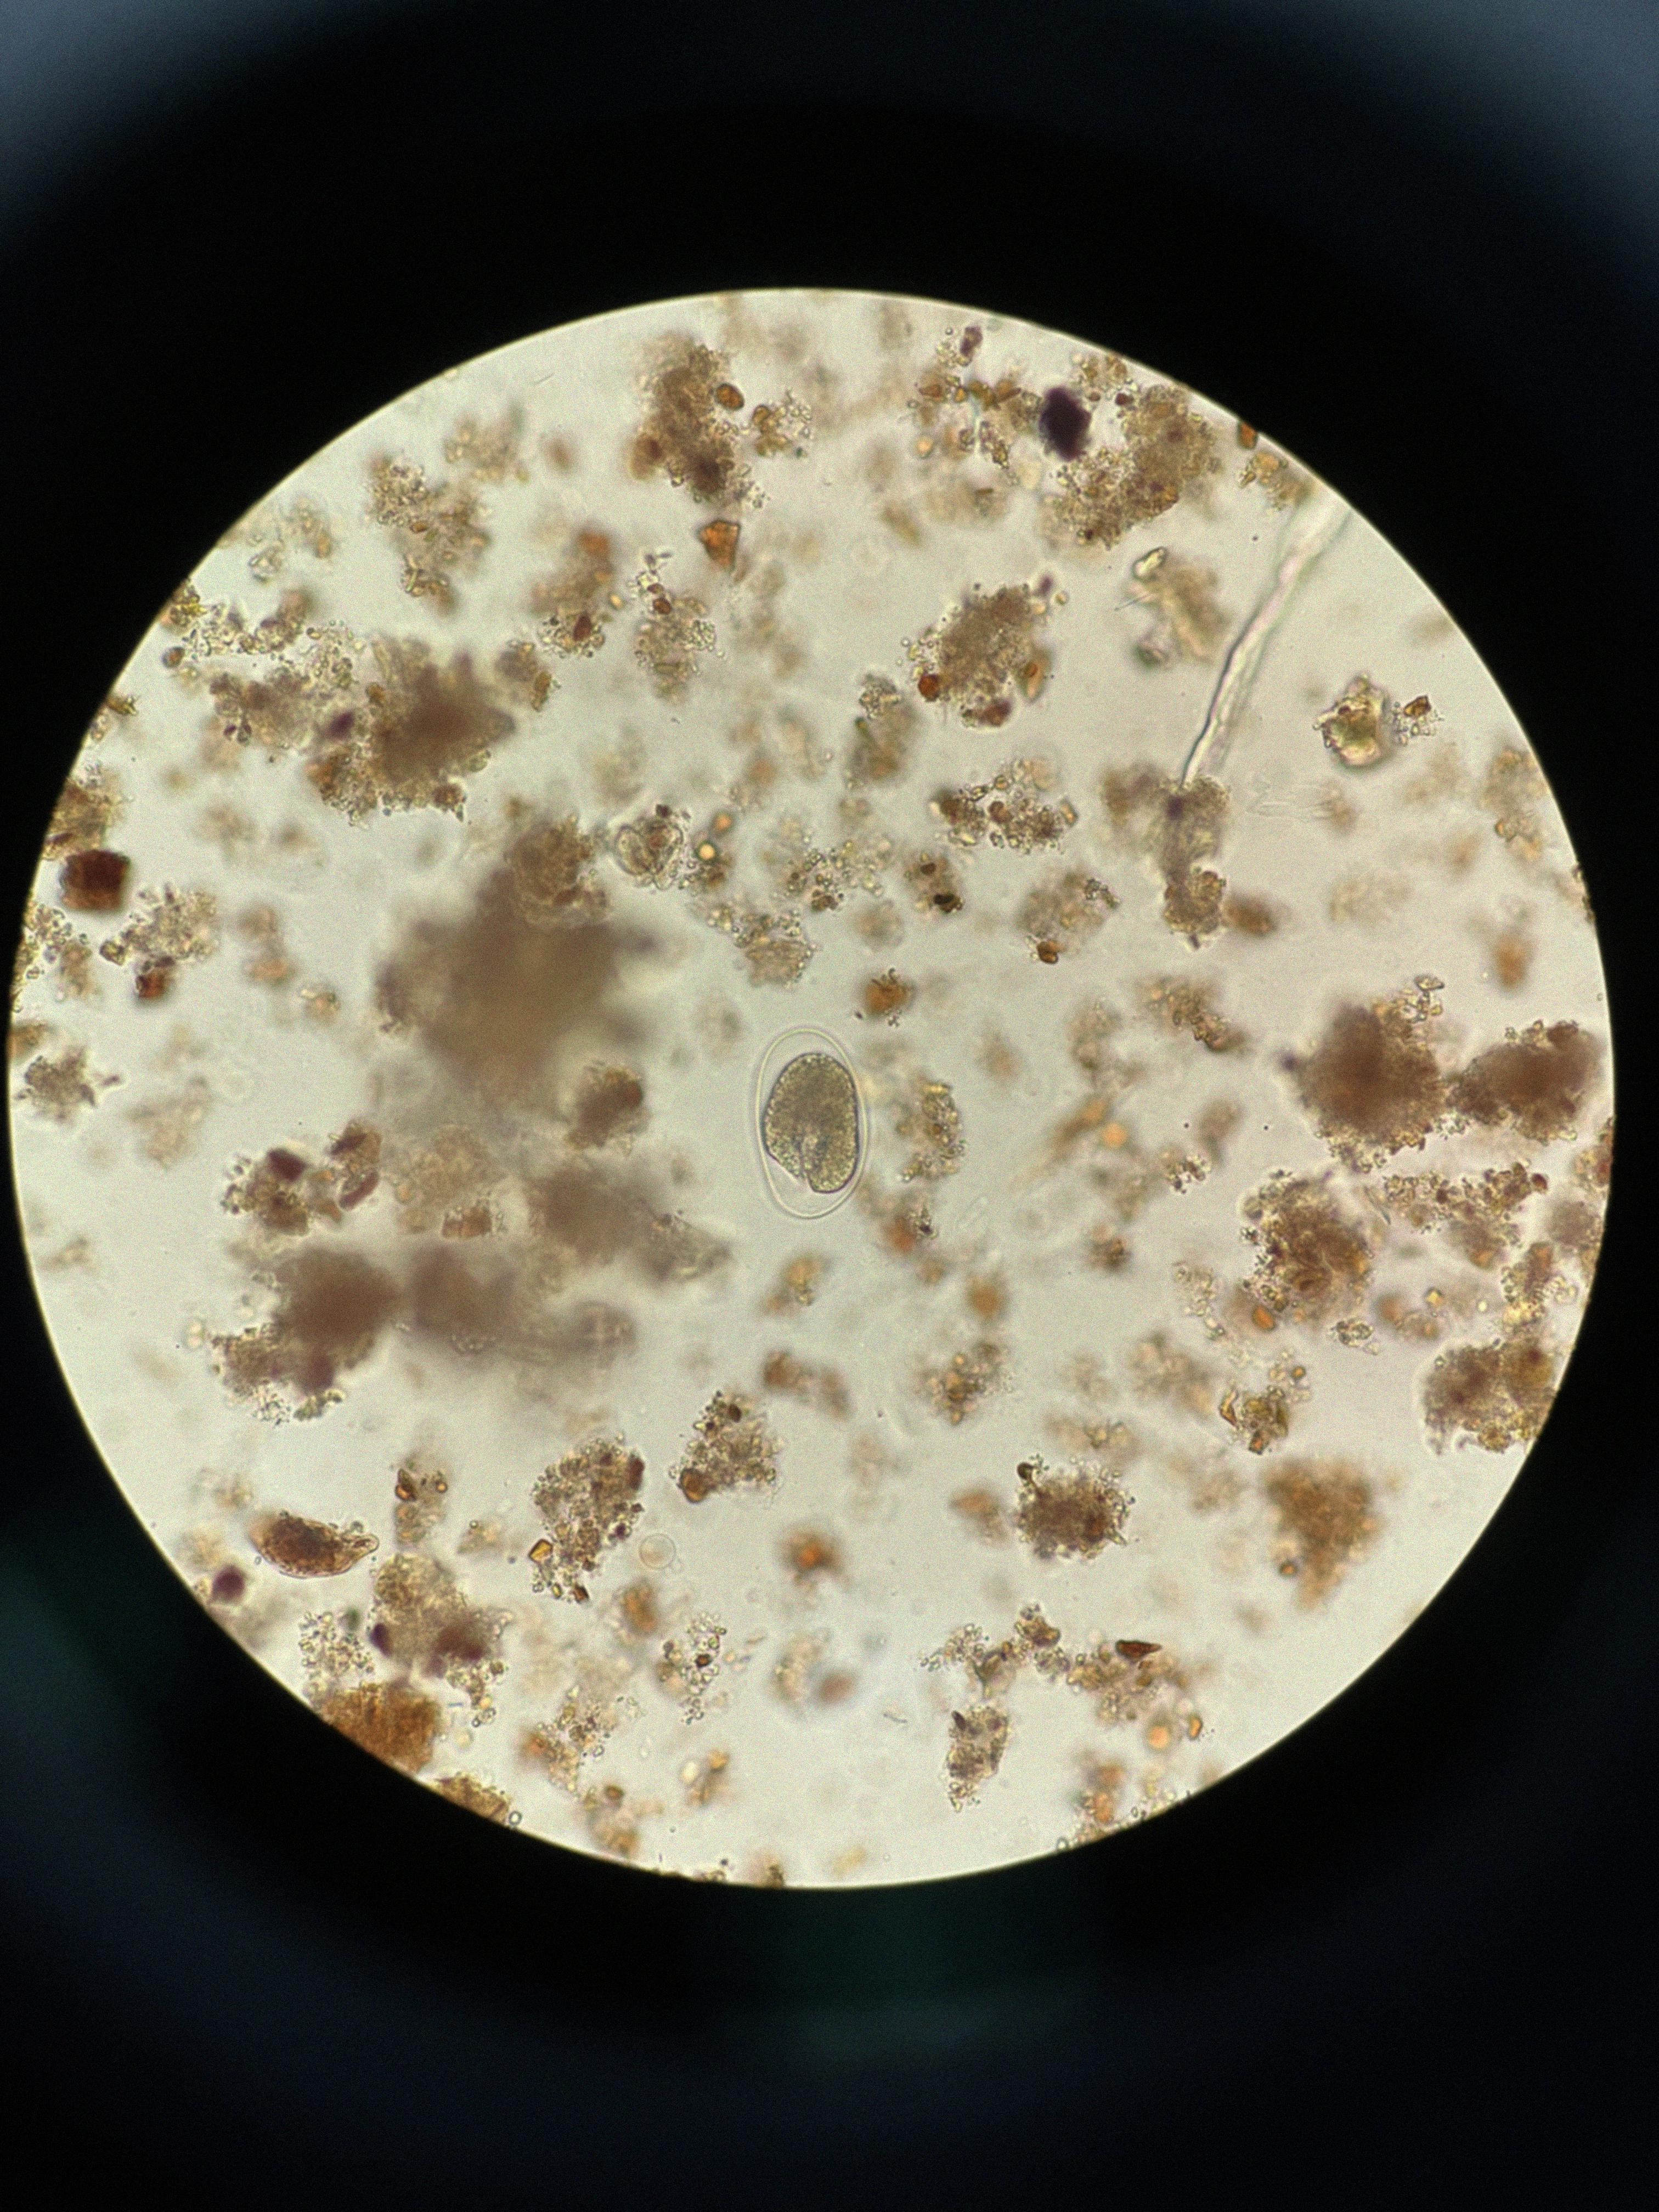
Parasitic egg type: Hookworm egg